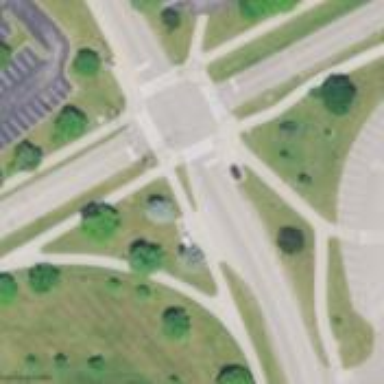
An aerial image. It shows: Zebra crossing on the road.